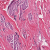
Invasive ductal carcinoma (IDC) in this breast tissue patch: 0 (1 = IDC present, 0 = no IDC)